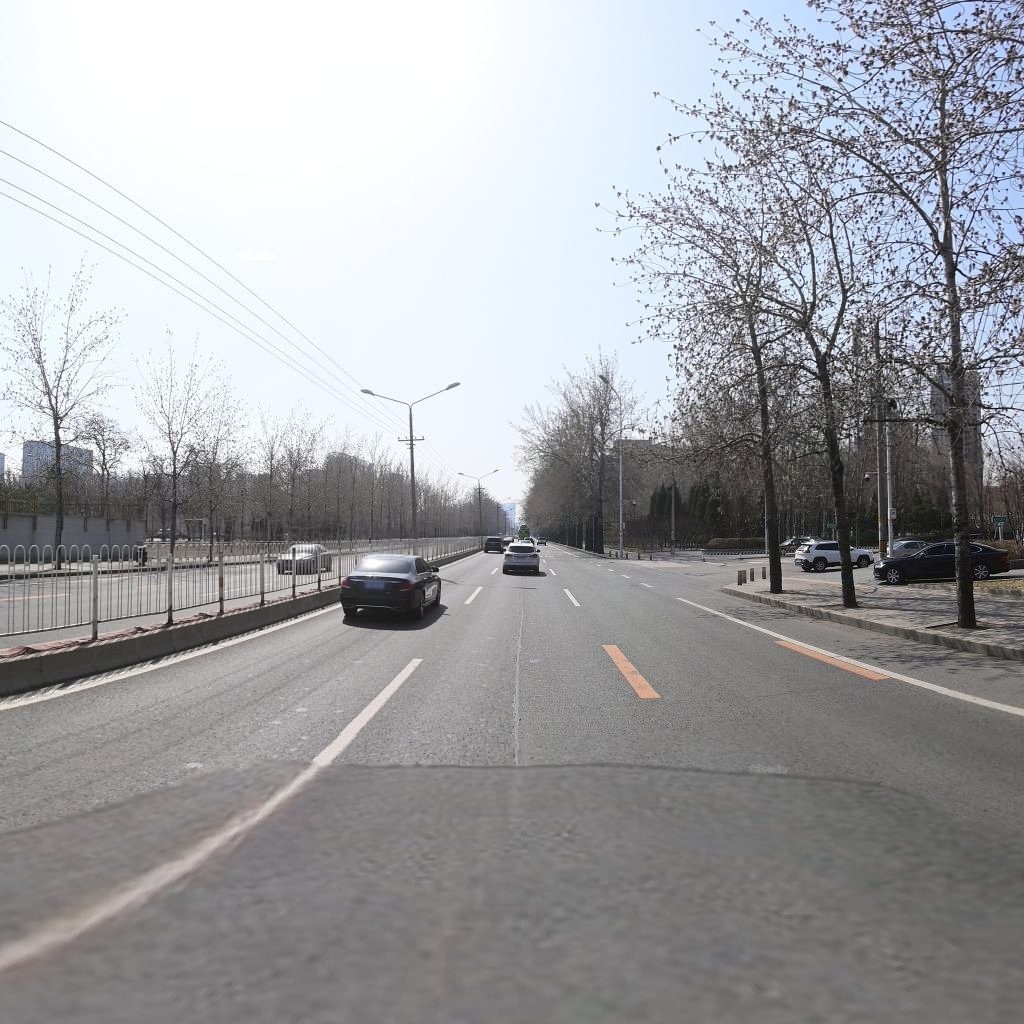
Region: Chaoyang
Road damage annotations: transverse crack, longitudinal patch